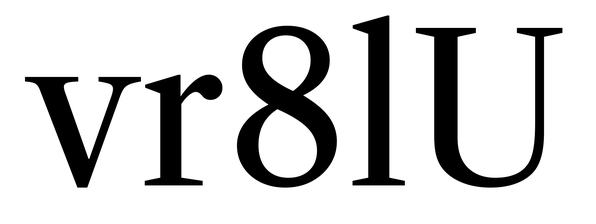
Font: LibreCaslonText_Regular